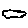
Label: cloud